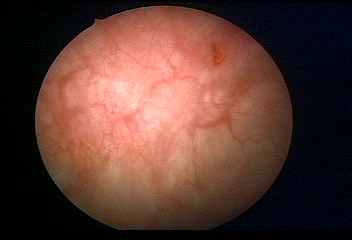
Modality: WLC
Class: Normal mucosa
Bladder cancer association: No